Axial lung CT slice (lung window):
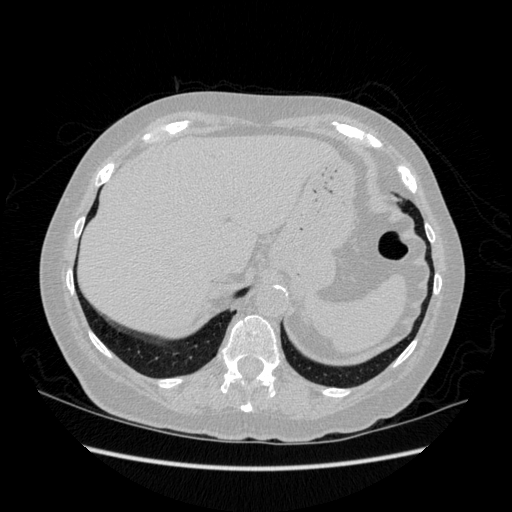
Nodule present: no